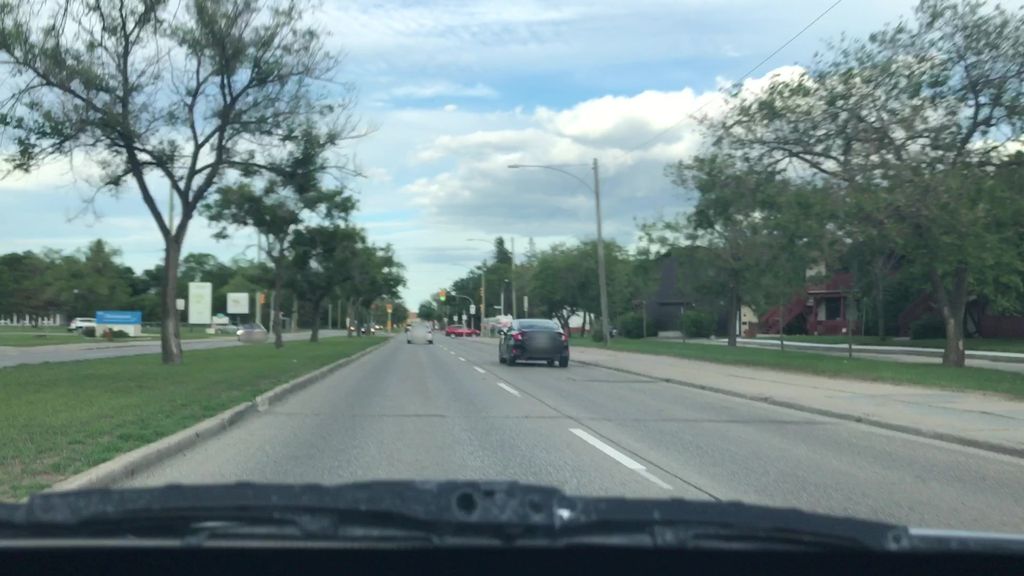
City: winnipeg